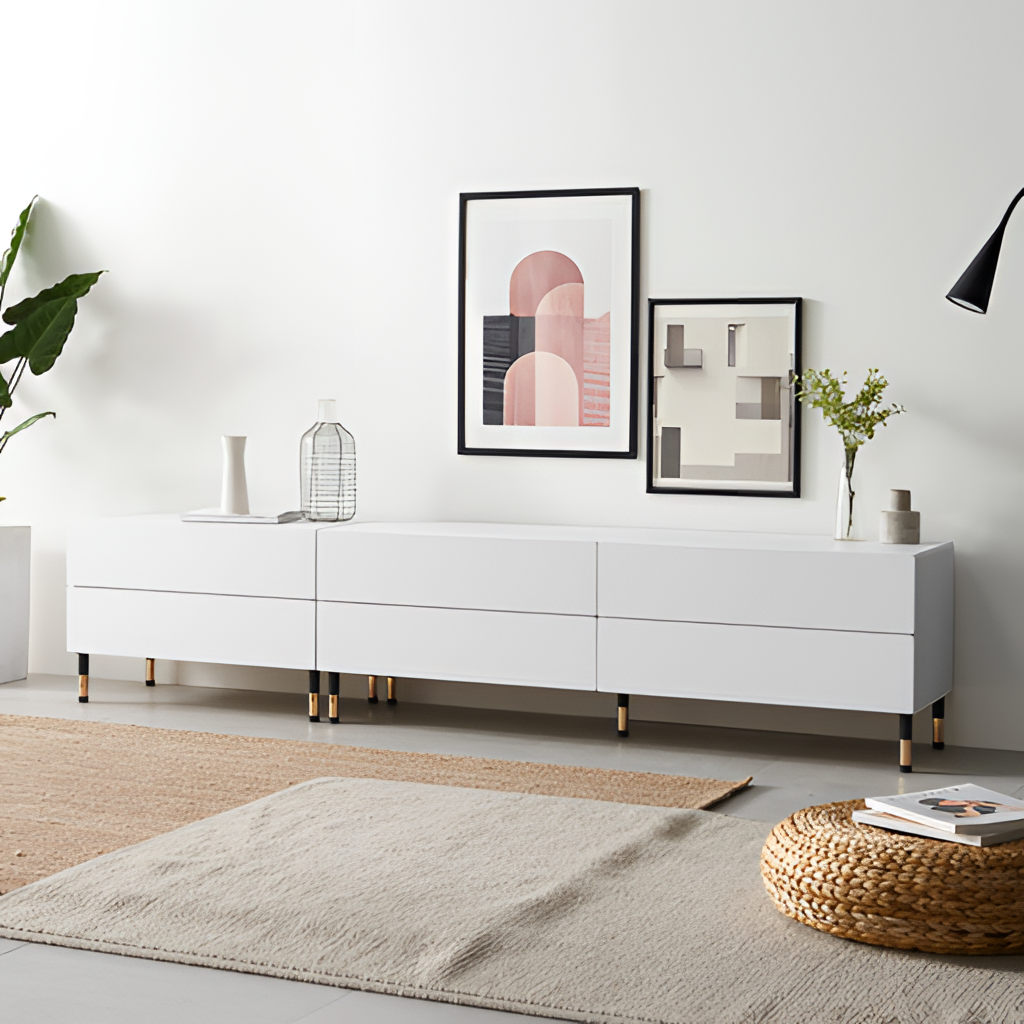
wood dresser, living room, beige tile flooring, with large square pattern, paint wallpaper, with solid pattern, modern